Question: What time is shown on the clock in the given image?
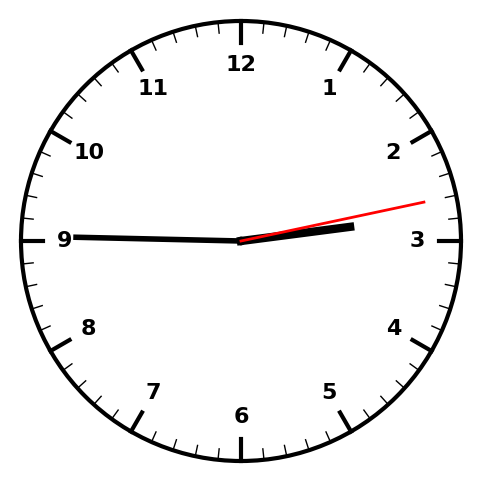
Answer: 02:45:13